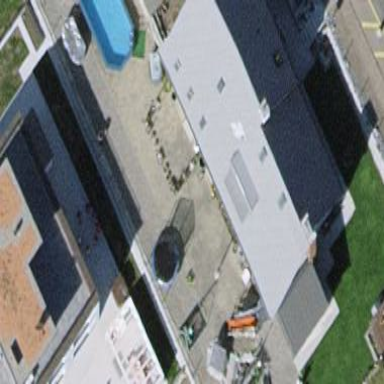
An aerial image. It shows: Building with gabled roof.